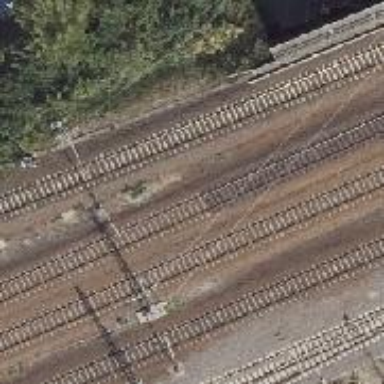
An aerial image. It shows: Railway track with contact lines for electrification.